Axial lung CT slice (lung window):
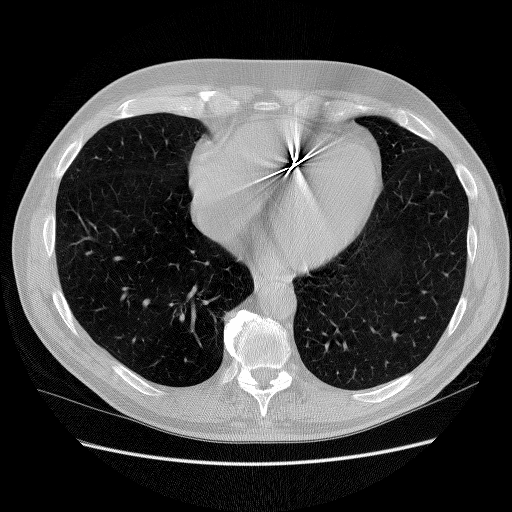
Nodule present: no